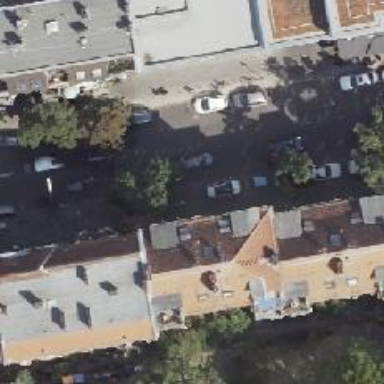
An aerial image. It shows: There is parking obstacle present.